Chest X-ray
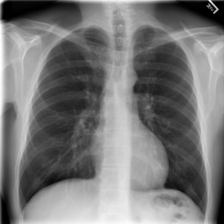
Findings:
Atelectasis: negative
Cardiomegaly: negative
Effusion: negative
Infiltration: negative
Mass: negative
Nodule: negative
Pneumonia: negative
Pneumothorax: negative
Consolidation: negative
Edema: negative
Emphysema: negative
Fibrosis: negative
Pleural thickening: negative
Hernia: negative